Question: This is most likely something very basic. Because I am new to Eclipse and Java programming. The window on the left-hand side does not appear for me when I create a new program.
For example here is my screen (it goes no further on the left side, that is it):

<URL>
And here is what I would consider a normal one:
Also, I keep getting a warning sign. This is very troubling because I've just started and already am running into this issues. Please help me resolve this.
Thank you
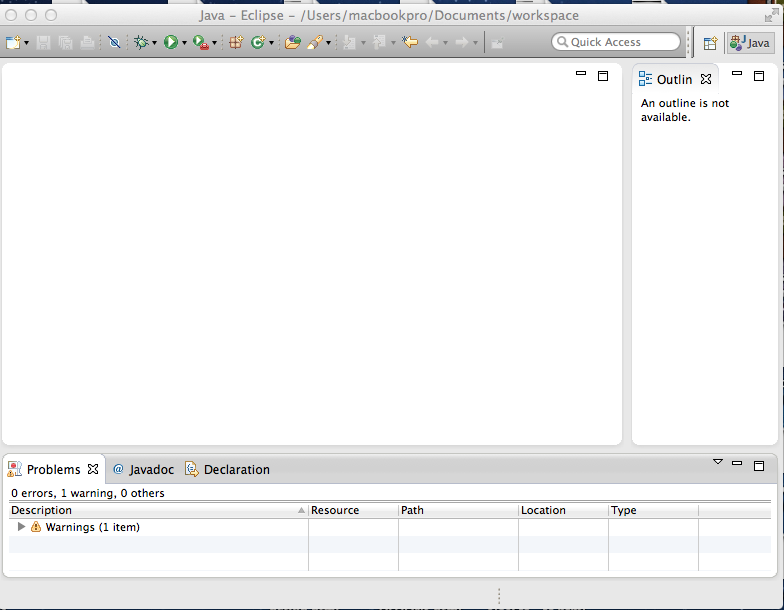
Answer: Besides kapeps answer you can also show the project or package explorer, whichever you prefer, manually using "Window" -> "Show view" -> "Project Explorer".
What says the warning? If you click on the arrow next to the warning sign, you should see the warning message, source file and line.